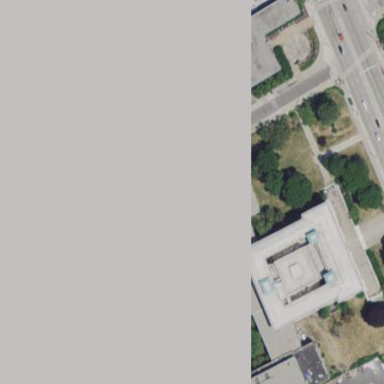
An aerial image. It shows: Public library building.